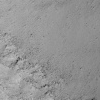
Atmospheric dust classification: not_dusty